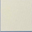
Piece: xx